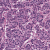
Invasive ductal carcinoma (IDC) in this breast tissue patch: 1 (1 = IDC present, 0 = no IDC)